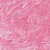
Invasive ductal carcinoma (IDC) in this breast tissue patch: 0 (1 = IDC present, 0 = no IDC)